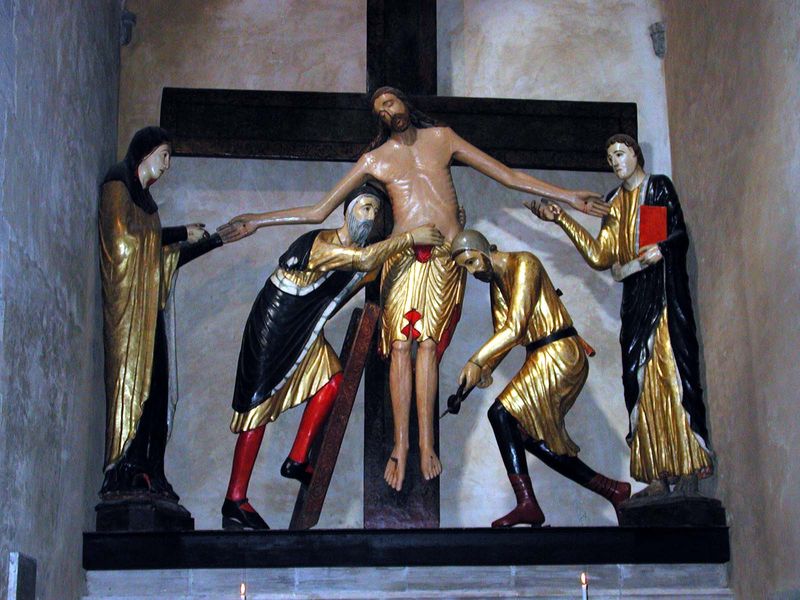
Titel: Kreuzabnahme
Standort: Volterra (EU - I - Toskana)
Schlagwörter: frauen, holz, marmor, männer, schwarz, rot, tot, hände, gold, figuren, soldaten, foto, blut, buch, kreuz, soldat, altar, jesus, umhänge, maria, magdalena, jasus, #umhänge, verlezt